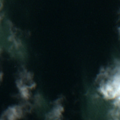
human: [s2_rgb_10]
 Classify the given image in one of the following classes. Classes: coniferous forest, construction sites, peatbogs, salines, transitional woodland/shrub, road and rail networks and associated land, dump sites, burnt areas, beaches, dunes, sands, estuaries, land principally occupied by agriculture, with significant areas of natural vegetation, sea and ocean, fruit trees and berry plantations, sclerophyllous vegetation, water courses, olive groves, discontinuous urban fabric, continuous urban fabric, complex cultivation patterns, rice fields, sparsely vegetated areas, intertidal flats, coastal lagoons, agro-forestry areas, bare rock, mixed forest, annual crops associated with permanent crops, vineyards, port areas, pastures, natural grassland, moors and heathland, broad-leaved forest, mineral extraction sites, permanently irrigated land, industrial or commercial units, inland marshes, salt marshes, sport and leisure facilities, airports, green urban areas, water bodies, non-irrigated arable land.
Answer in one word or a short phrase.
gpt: sea and ocean